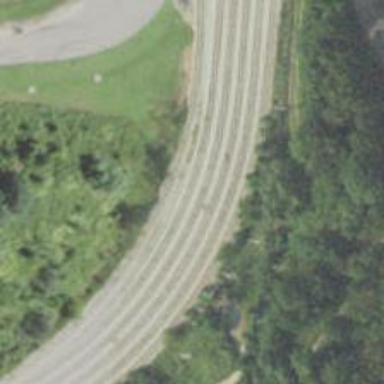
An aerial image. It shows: Rail spur service.